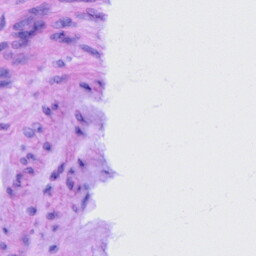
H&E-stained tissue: Cervix